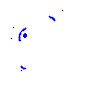
Particle: proton